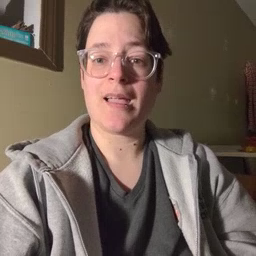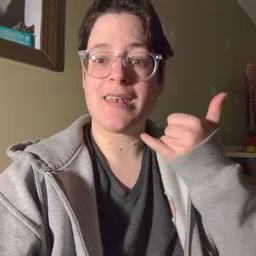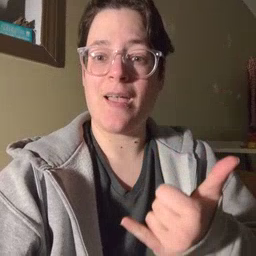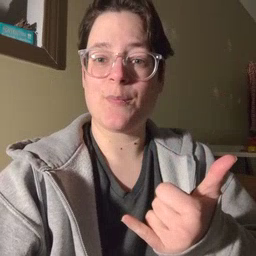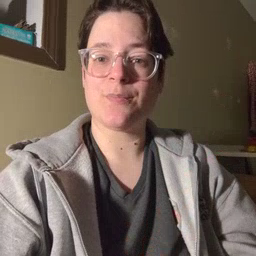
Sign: now